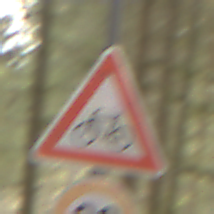
Verkehrszeichen: RadverkehrRechts
Zusatzzeichen unten: Geschwindigkeit20
Umgebung: Outdoor, Nature
Tageszeit: MorningAfternoon
Wetter: Overcast
Licht: Natural
Jahreszeit: Winter
Kontrast: LowContrast